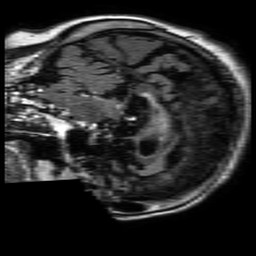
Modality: FLAIR
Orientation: sagittal
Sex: female
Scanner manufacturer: philips
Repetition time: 11 s
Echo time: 0.125 s